Question: I am making a Cordova app. The Problem is my text has a white outline which doesn't look good.
I have a 'div' with 'background-color: yellow;'. Inside the 'div', I have written some text. The problem is that the text has a white outline. I want to remove that. Any Suggestions?
Thanks.

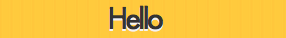
Answer: This indeed doesn't look like an outline issue. Try to set text-shadow to none.